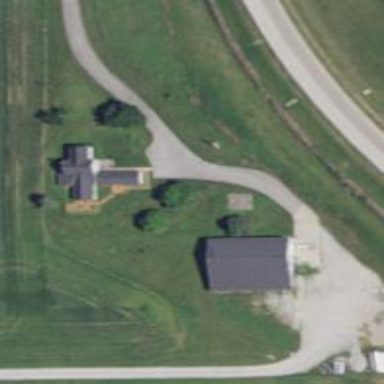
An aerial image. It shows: Residential driveway.